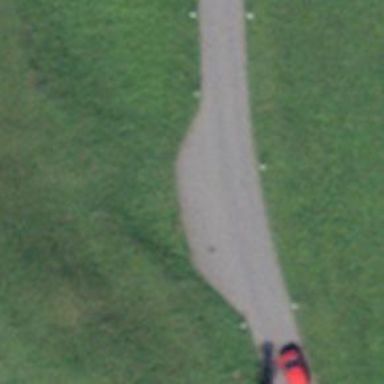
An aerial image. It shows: Passing place on the road.